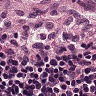
Metastatic tissue present: no